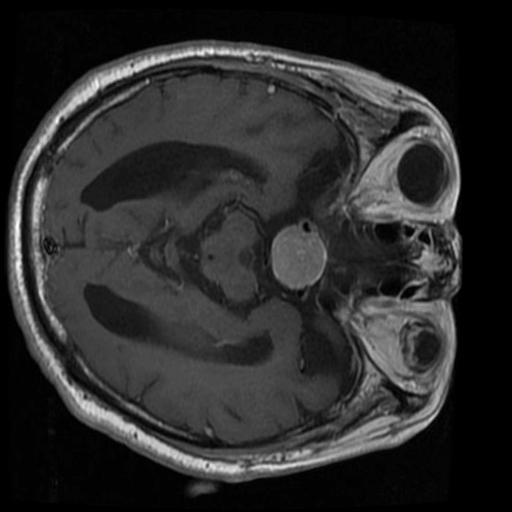
Label: brain_tumor